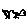
Label: bird